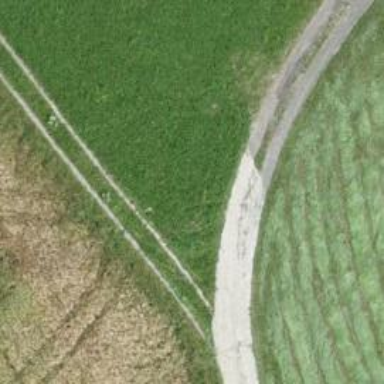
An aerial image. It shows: Gravel track road.